Question: While debugging i added a breakpoint in chrome script console. But after debugging i had removed it.
Even after removing it, it still persists and everytime i loads the page the script gets paused.
I had manually removed that breakpoint, tried clearing cookies and cache, even restarted the browser, but it still persists.
Please tell me how to remove it

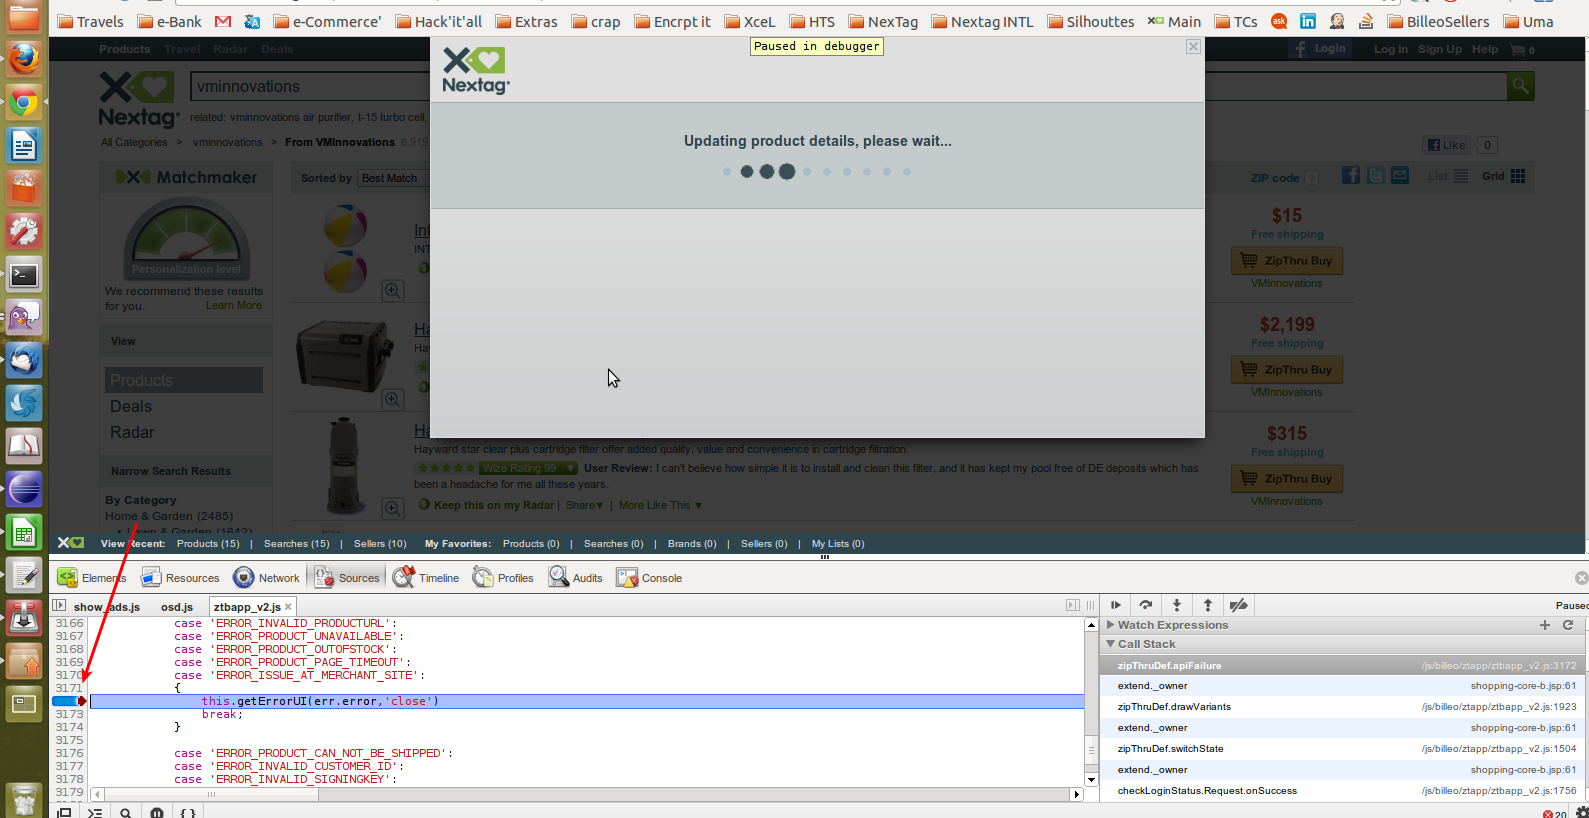
Answer: This sometimes happens to me I've noticed, which may be a bug or may be due to the page being reloaded before you play all the way through the load you're currently broken on.
If you let the code finish, and then unselect the break points that may help fix it.